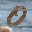
Label: 0